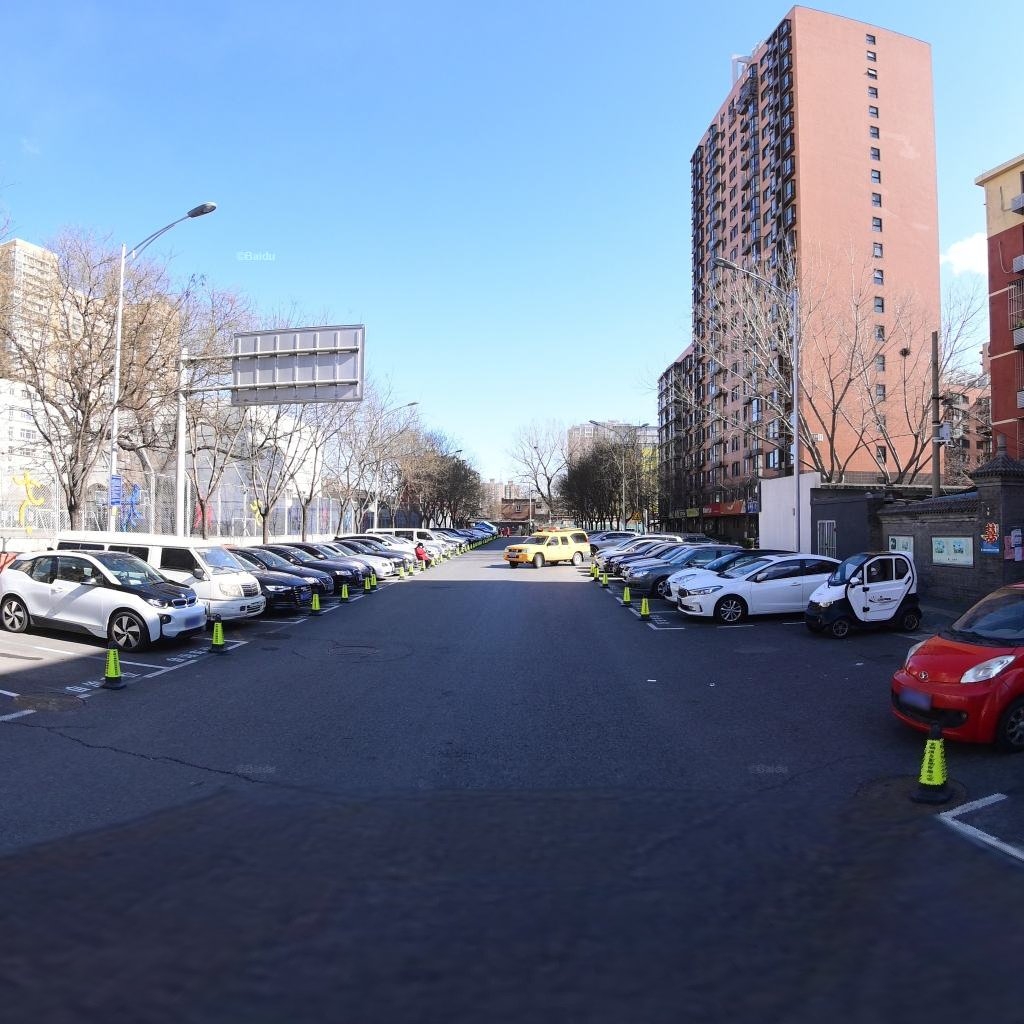
Region: Xicheng
Road damage annotations: manhole cover, manhole cover, transverse crack, manhole cover, transverse crack